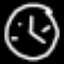
Label: clock